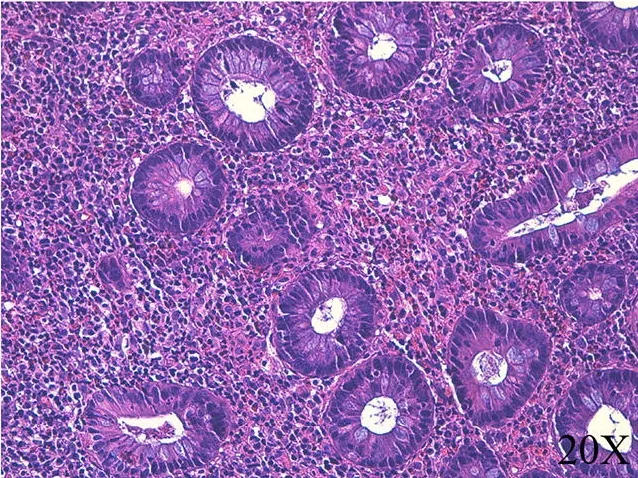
B; (Hematoxylin and Eosin, x20): a particular of the previous where eosinophils granulocytes surround and infiltrate the glands. As a consequence, glandular structures are depleted of their goblet cells and show reactive hyperchromatic nuclei.
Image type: pathology (h&e)